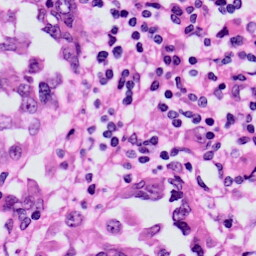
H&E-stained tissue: Skin